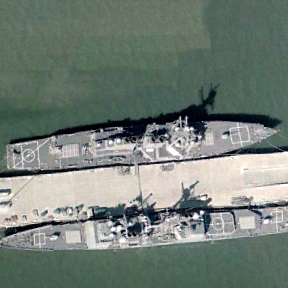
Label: destroyer